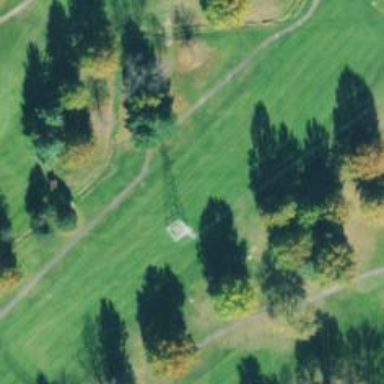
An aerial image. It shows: Golf fairway surrounded by grass.